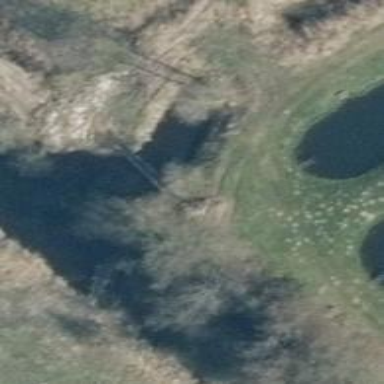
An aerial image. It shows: Weir along the waterway.